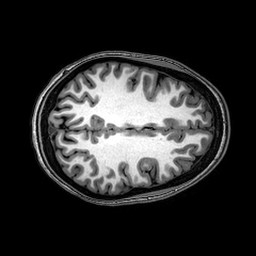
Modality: T1w
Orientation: axial
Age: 19
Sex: female
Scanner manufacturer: philips
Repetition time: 0.00833 s
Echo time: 0.00385 s